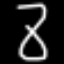
Label: hourglass